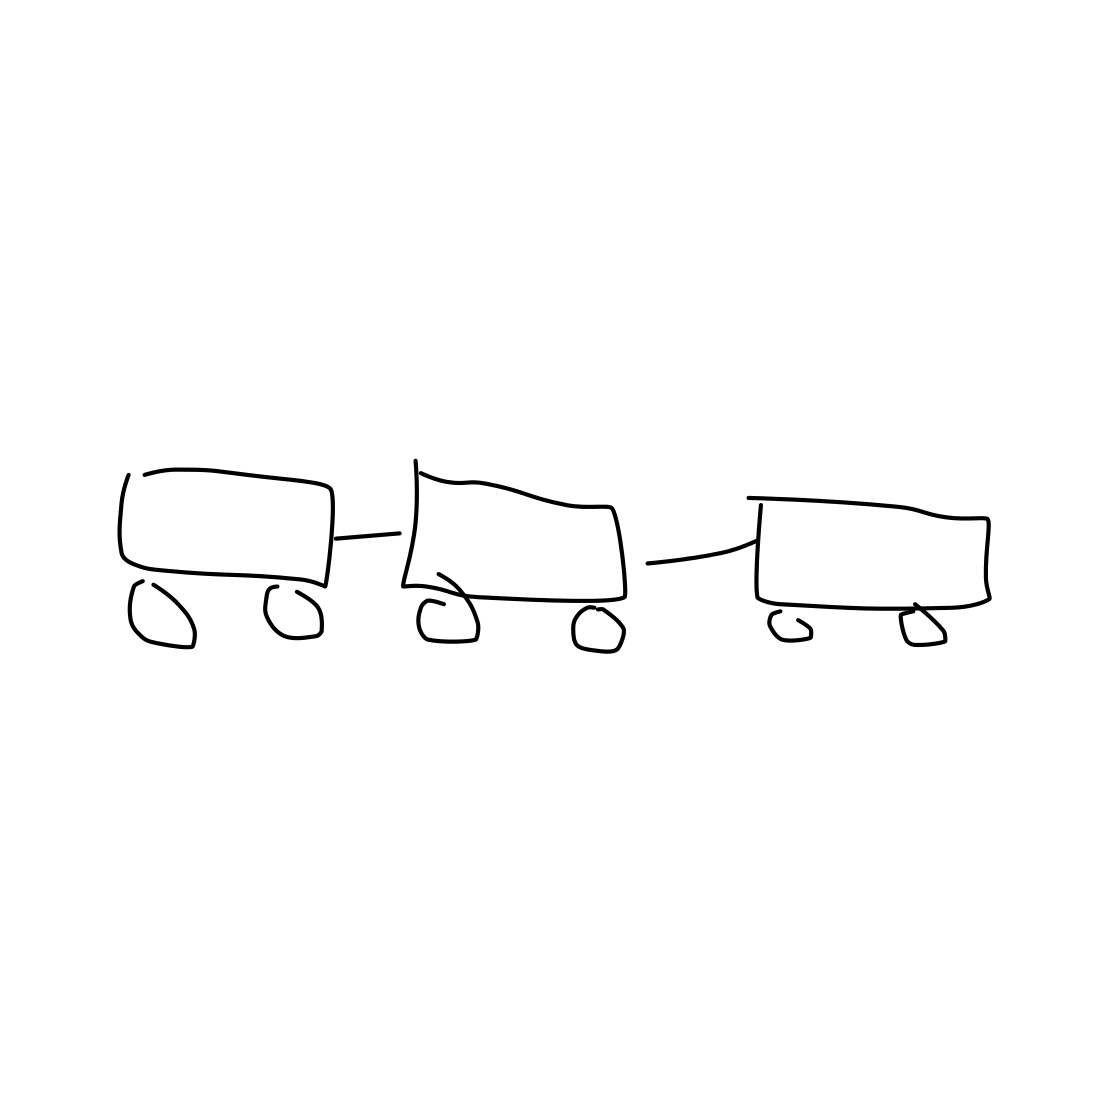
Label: train